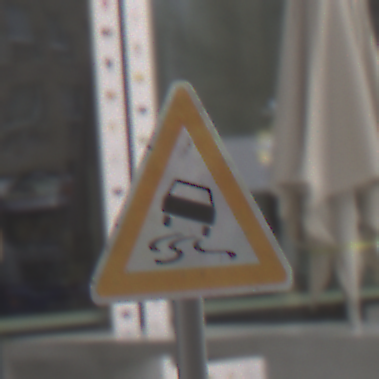
Verkehrszeichen: SchleuderOderRutschgefahr
Umgebung: Outdoor, Urban
Tageszeit: Midday
Wetter: Overcast
Licht: Natural
Jahreszeit: NotSpecified
Kontrast: LowContrast